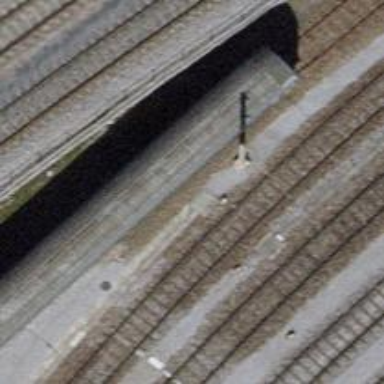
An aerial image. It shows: Single-track electrified railway yard with contact line electrification.